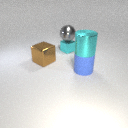
large brown metal cube to the left of large blue rubber cylinder